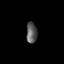
Tissue: prostate
Cell type: B cells
Senescence score: 0.7619
Nuclear area (px): 219
Mean DAPI intensity: 91.603